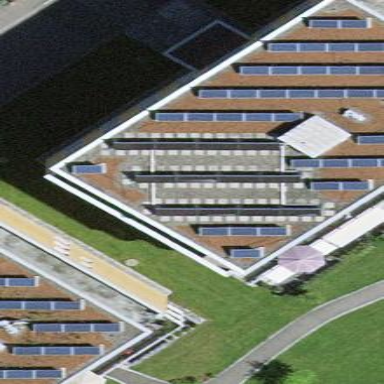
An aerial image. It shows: Part of building with flat orange roof.